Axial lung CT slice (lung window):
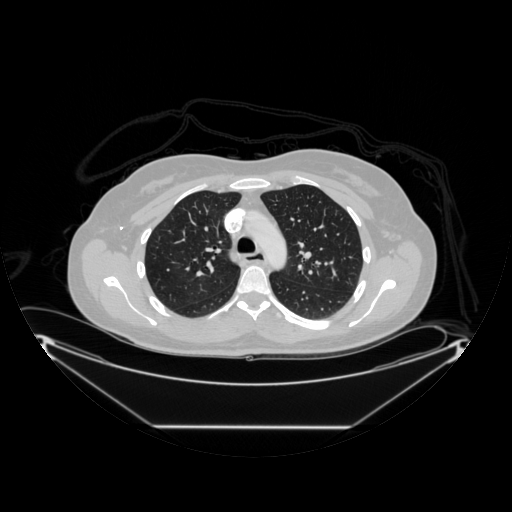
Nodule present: no